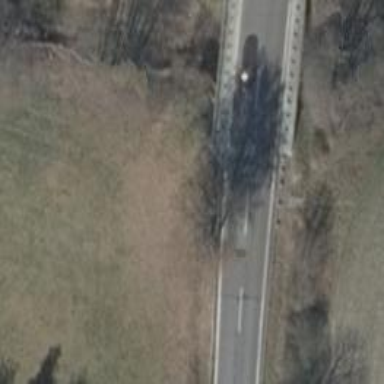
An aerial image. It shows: Tertiary road with asphalt surface that goes over bridge.